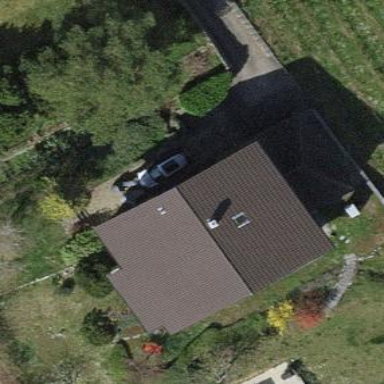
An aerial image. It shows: Simple and straightforward house.